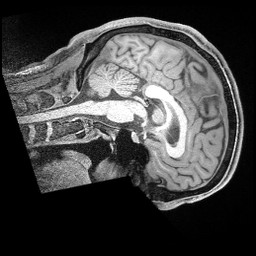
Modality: T1w
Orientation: sagittal
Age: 36
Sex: male
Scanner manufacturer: siemens
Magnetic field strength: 3 T
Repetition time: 2 s
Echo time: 0.00211 s